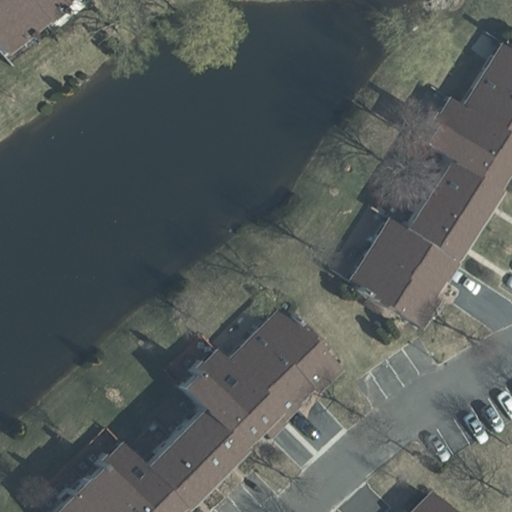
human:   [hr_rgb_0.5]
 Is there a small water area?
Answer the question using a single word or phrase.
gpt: no

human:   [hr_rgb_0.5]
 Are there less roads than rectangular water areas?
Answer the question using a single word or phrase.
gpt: no

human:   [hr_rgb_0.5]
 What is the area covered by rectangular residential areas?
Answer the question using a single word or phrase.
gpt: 10632m2

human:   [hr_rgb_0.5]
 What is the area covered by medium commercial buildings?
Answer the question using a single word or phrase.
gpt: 0m2

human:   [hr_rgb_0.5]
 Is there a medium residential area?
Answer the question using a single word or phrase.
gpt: no

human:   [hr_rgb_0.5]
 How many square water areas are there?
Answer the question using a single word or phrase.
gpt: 0

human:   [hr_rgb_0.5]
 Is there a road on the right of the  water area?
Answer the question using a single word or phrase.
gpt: yes

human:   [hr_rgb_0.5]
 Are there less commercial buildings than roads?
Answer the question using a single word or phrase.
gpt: yes

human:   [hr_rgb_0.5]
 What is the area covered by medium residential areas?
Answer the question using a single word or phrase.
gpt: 0m2

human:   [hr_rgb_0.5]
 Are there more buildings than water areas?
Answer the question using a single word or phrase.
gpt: yes

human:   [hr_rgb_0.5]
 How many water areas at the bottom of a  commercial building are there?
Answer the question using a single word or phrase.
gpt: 0

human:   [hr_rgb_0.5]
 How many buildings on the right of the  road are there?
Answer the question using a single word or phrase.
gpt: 1

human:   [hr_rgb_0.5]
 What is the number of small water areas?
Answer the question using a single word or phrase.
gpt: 0

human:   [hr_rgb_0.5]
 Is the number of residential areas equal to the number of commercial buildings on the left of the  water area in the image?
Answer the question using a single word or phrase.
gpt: no

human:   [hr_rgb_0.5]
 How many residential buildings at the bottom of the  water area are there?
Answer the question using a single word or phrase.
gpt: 2

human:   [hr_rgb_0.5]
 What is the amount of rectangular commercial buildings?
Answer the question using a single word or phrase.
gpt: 0

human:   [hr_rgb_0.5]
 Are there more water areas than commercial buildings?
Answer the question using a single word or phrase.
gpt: yes

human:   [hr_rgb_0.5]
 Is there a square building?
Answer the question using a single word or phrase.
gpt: no

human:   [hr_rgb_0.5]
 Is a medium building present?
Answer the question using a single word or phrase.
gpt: yes

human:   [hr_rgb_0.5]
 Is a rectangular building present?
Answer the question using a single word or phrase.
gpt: yes

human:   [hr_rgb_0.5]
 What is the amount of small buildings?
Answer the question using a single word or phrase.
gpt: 1

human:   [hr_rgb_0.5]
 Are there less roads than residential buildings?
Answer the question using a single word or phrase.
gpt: yes

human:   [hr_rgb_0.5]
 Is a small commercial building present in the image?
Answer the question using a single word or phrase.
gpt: no

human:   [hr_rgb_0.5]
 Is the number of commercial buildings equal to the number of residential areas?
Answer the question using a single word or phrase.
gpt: no

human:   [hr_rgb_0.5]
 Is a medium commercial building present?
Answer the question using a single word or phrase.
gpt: no

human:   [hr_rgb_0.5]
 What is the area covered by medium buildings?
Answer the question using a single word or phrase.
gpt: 571m2

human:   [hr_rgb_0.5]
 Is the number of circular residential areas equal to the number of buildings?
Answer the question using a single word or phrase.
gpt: no

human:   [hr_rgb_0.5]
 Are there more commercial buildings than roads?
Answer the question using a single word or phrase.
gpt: no

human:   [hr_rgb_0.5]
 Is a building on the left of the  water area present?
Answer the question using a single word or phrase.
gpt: yes

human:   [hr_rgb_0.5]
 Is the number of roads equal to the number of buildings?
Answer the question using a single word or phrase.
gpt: no

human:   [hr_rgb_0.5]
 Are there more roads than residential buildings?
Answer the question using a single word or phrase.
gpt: no

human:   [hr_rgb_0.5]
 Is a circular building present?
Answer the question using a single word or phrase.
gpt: no

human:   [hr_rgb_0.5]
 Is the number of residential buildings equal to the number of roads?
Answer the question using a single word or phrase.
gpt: no

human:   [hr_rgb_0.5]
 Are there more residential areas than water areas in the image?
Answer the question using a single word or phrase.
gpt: no

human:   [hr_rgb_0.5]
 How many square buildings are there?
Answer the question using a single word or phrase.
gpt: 0

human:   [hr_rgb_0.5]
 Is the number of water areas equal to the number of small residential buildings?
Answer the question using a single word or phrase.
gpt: yes